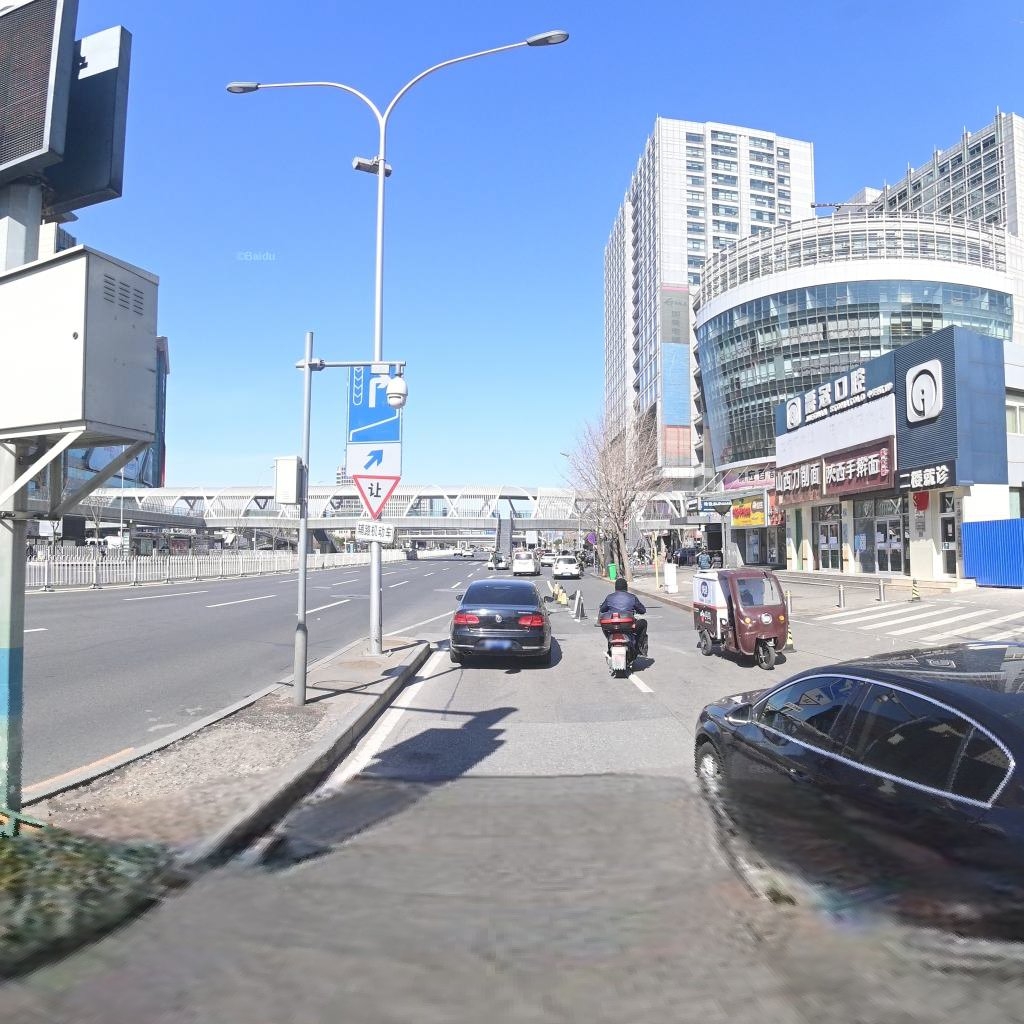
Region: Haidian
Road damage annotations: longitudinal patch, manhole cover, manhole cover, longitudinal crack, transverse crack